Interaction volume radius: 10 \u00c5
Interaction volume height: 10 \u00c5
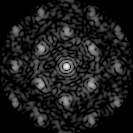
Disorder parameter: 0.4427